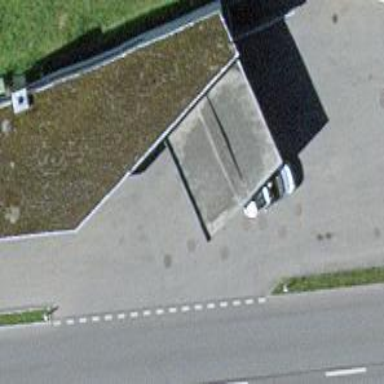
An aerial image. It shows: Fuel station.